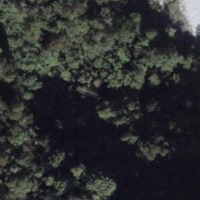
EUNIS habitat code: 44
Species observed at this site:
Papilio machaon
Gonepteryx rhamni
Calopteryx virgo
Rutpela maculata